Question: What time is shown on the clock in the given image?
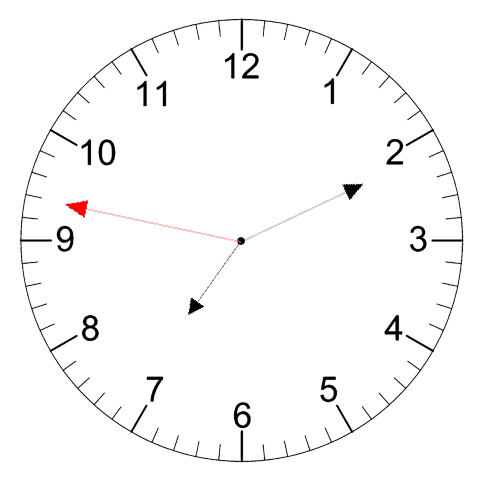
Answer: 07:10:47